Question: The menu itself:
'''
<ul id="menu">
<li class=""><a href="home.asp">Home</a> </li>
</ul>
'''
The CSS that is attached to the menu:
'''
#menu li {
border-right: 1px solid white;
cursor: pointer;
display: block;
float: left;
font-size: 12px;
padding: 7px 25px;
z-index: 100;
}
newMenu.css (line 36)
#menu > li {
text-align: center !important;
width: 85px !important;
}
newMenu.css (line 31)
#menu a, #menu a:visited, #menu a:hover, #menu li {
color: White;
display: block;
text-decoration: none;
z-index: 100;
}
'''
Here is an image to better describe what is happening:

What I need to happen is when someone clicks on the purple section to take them to the appropriate link. Right now the blue rectangle is the only way to activate the link.
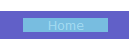
Answer: <URL>
to increase the click area of a link, add 'padding' to the 'a' element rather than giving width to the 'li'.
instead of using width and height to determine the size of the links, let 'padding' do it for you too, making the 'li' stretch to fit. just make sure you set 'a' to 'display:block' so that it will expand.
if your links have a pre-determined width, it's best you set the width to the 'a' element also (preferrably min-width so that the cell can expand to the text)
and to add to that, elements that have 'float:left' are already 'display:block', so no need to define 'display:block' if it has 'float:left'